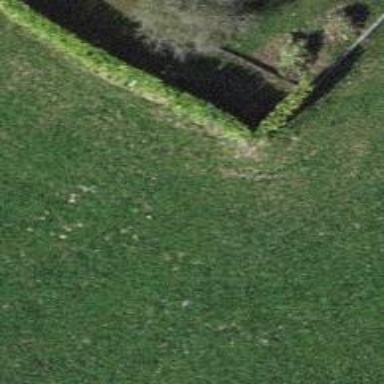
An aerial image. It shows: Hedge acting as barrier.